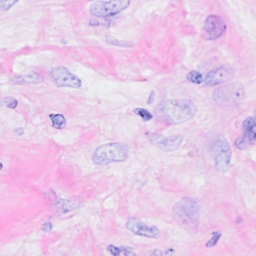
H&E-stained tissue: Breast